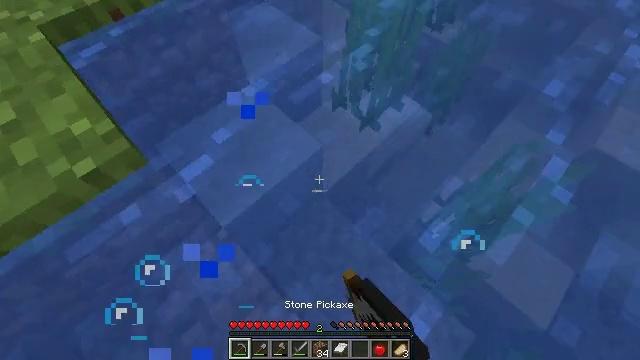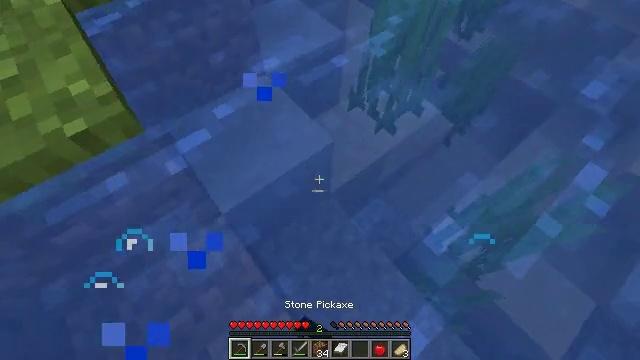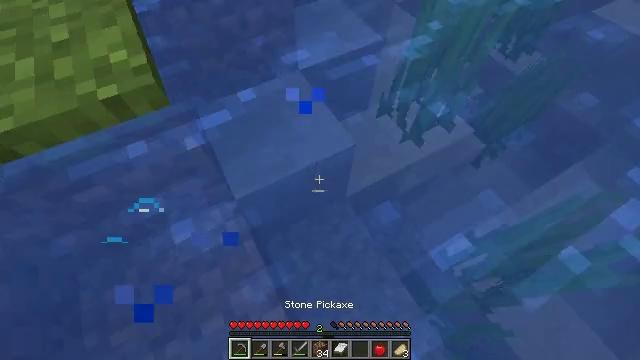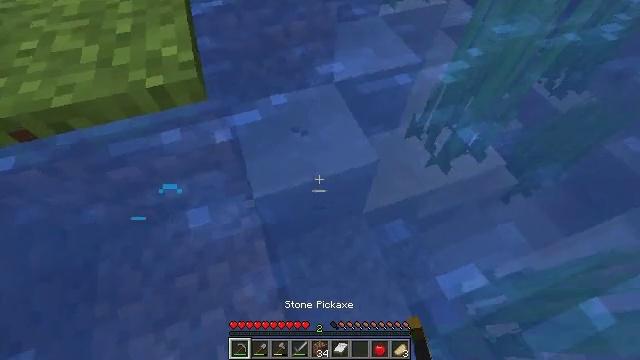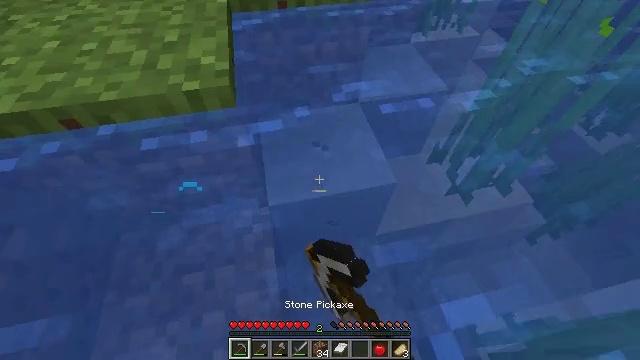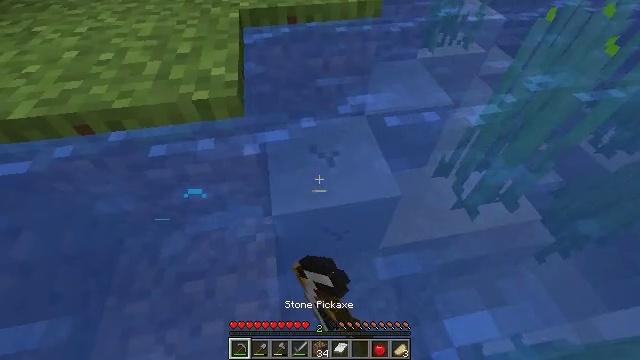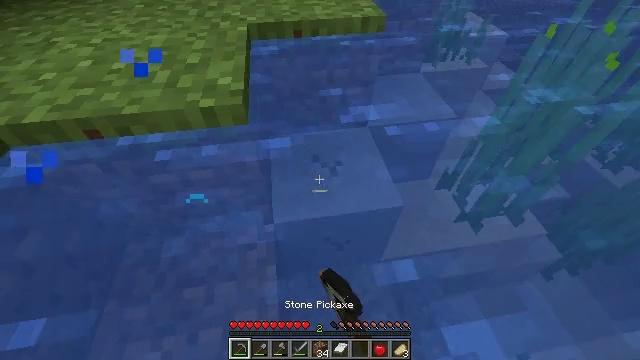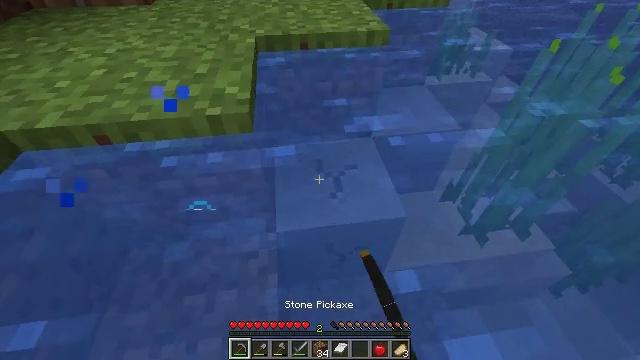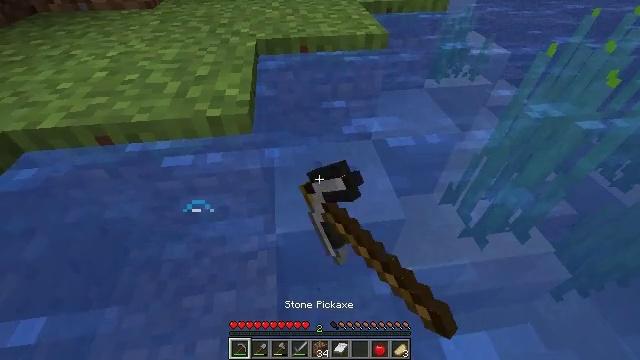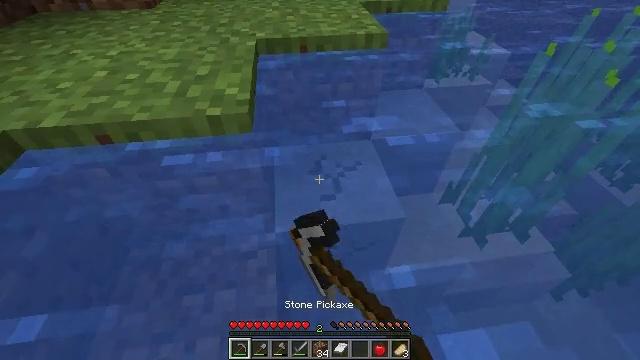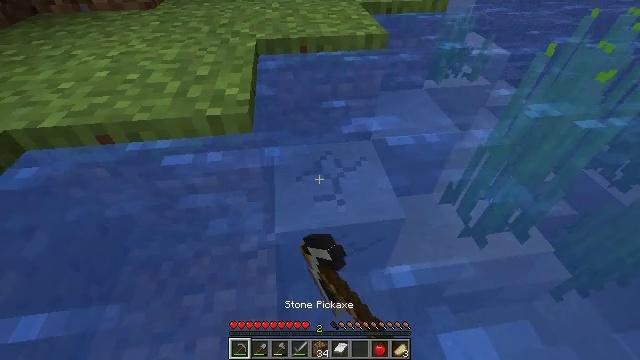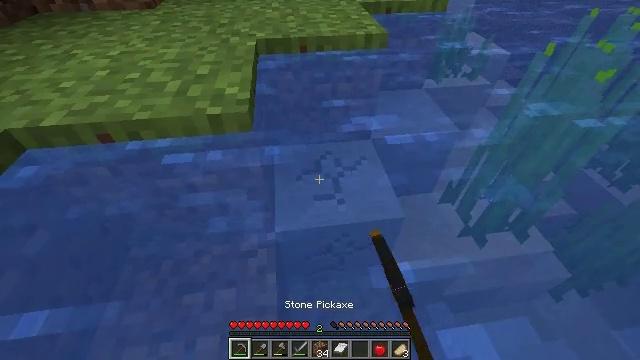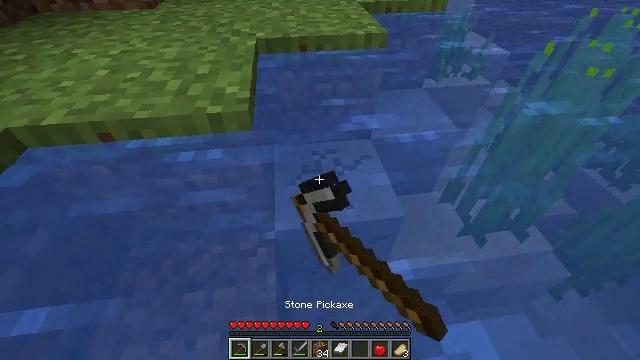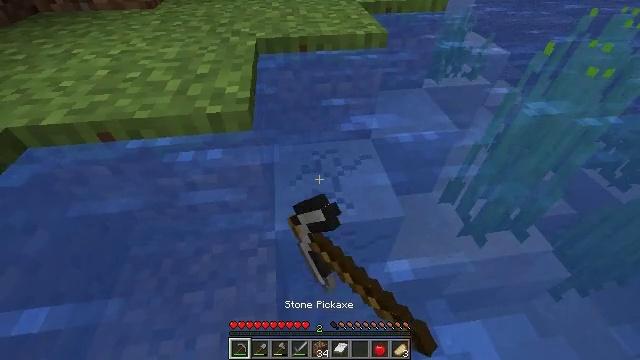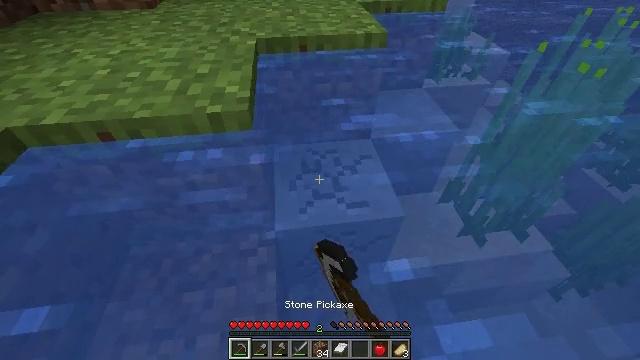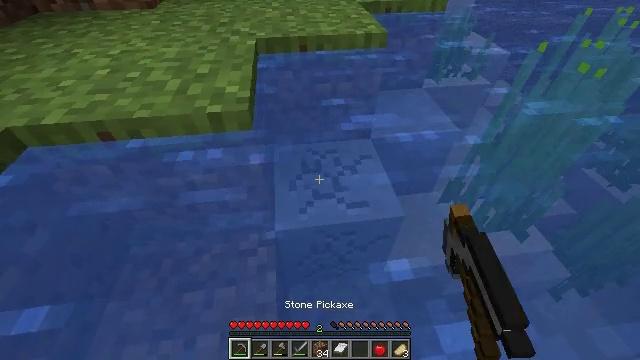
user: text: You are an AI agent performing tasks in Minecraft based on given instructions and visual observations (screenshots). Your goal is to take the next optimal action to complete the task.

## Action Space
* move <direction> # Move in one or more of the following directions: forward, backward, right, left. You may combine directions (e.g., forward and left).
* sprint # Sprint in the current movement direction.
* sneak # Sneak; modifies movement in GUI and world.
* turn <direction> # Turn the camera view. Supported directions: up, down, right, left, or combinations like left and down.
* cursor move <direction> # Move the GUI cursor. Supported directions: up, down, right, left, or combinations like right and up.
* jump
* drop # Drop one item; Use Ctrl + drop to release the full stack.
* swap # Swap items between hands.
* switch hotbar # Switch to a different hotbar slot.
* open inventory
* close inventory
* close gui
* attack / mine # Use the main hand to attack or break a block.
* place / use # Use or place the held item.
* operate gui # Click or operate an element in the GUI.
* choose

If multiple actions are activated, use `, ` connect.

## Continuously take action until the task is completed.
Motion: motion action
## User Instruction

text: Break the clay block to collect it.
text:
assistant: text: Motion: turn left, attack / mine
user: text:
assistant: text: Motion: turn left, attack / mine
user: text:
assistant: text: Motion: turn left and up, attack / mine
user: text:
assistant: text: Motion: turn left and up, attack / mine
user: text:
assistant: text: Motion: turn left and up, attack / mine
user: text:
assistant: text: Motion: turn left and up, attack / mine
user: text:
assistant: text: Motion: turn left and up, attack / mine
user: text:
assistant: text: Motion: attack / mine
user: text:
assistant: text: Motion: attack / mine
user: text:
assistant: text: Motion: attack / mine
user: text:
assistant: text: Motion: attack / mine
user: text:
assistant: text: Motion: attack / mine
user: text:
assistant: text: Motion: attack / mine
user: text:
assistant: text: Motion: attack / mine
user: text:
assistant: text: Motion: attack / mine
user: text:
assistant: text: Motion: attack / mine
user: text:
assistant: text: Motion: attack / mine
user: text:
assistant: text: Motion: attack / mine
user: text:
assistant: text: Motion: attack / mine
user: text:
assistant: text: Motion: move forward, turn right, attack / mine
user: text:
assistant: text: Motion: move forward, attack / mine
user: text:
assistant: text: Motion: move forward, turn right, attack / mine
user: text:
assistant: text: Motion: move forward, attack / mine
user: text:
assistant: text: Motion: no_op